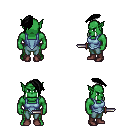
a pixel art fantasy rpg character, male body template, orc, green skin, blue vest, teal pants, black long mohawk hairstyle, maroon shoes, dagger, four views (front, back, left, right), 2x2 character sprite sheet, small pixel art, hard edges, no anti-aliasing